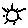
Label: sun